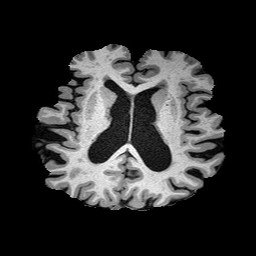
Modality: T1w
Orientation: coronal
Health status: healthy